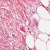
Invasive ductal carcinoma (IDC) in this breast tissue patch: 0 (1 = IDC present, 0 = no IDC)